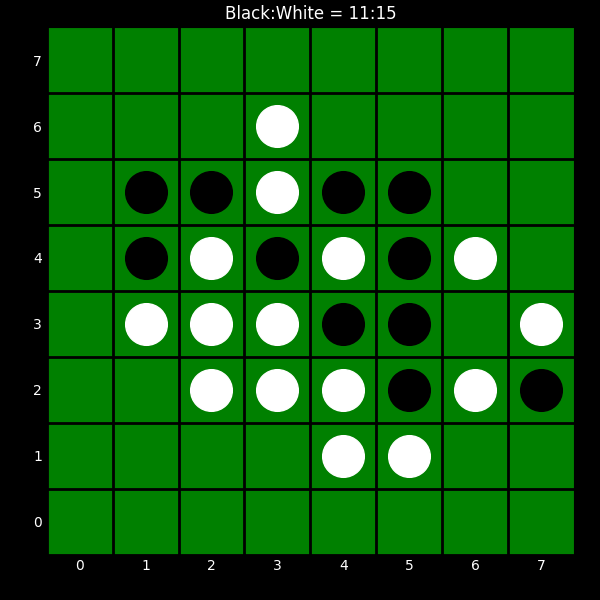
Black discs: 11
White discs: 15